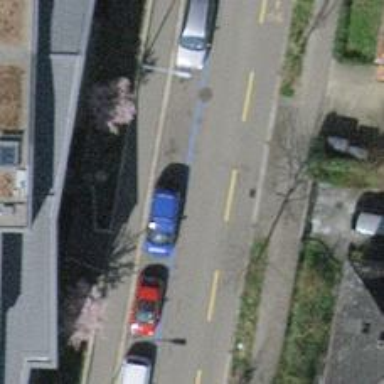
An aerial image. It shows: Residential road with asphalt surface. There is separate sidewalk and cycle lane on the left in the opposite lane.